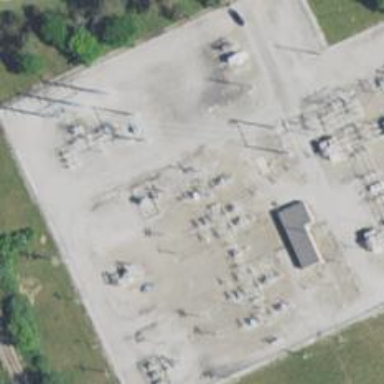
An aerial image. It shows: Switch for power supply.